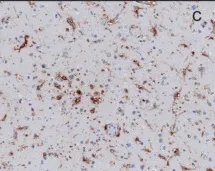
Histopathological analyses of brain biopsy. (C) Marked microglial activation (HLA-DR-positive). Magnification 200x. Scale bar corresponds to 100 microm.
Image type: pathology (immunostaining)